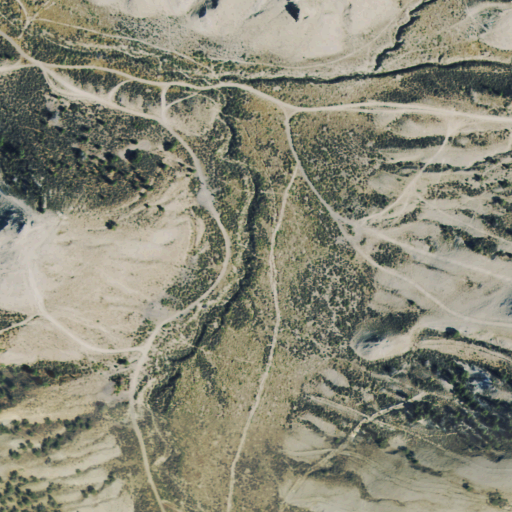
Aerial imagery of valley in Colorado named Tenderfoot Gulch containing only shrub